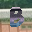
Label: 8